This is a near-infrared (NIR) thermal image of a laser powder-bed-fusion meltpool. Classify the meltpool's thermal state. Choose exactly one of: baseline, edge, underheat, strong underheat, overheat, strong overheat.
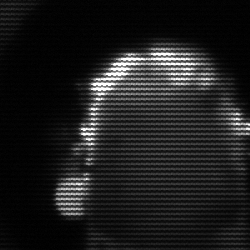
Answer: baseline